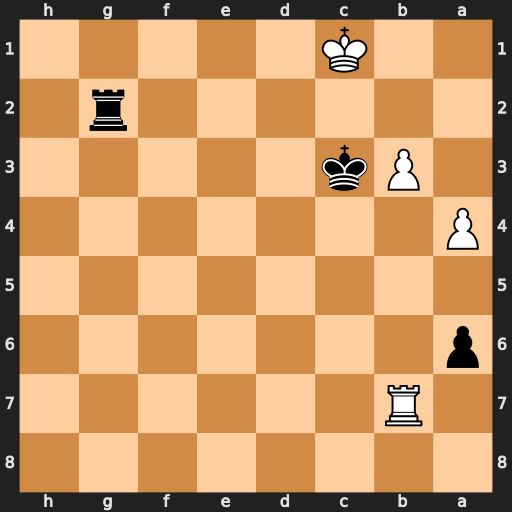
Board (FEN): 8/1R6/p7/8/P7/1Pk5/6r1/2K5
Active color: b
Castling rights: -
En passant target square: -
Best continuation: Rg1#